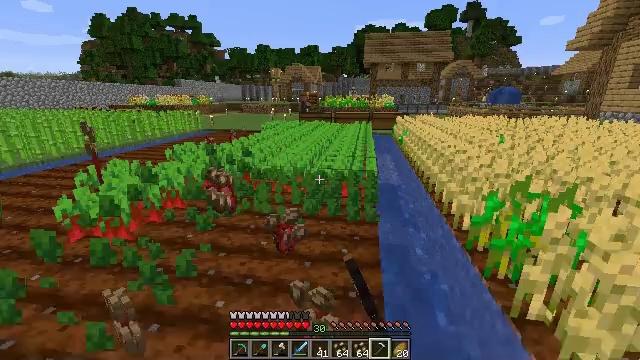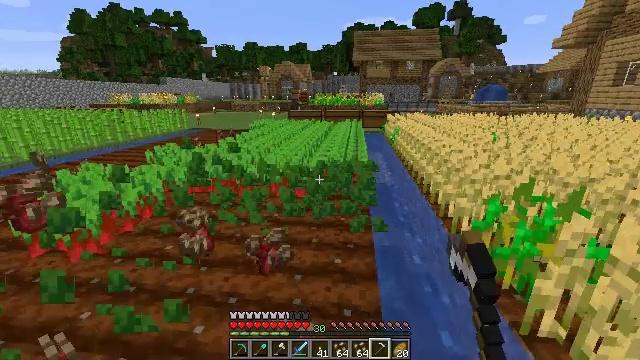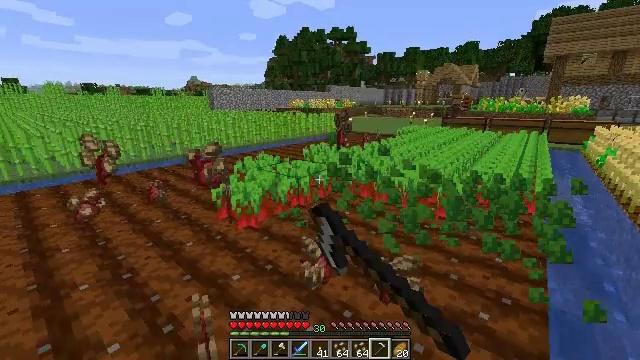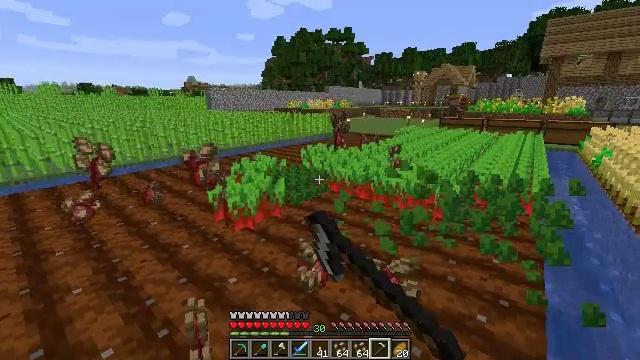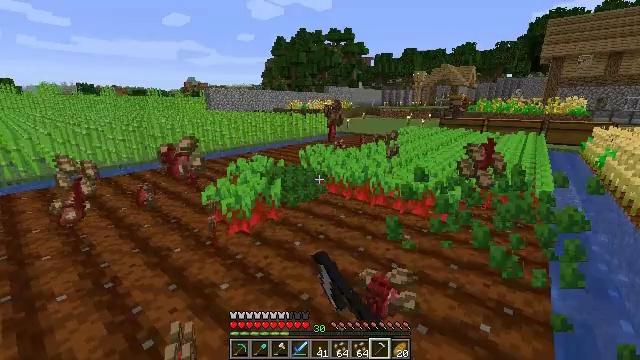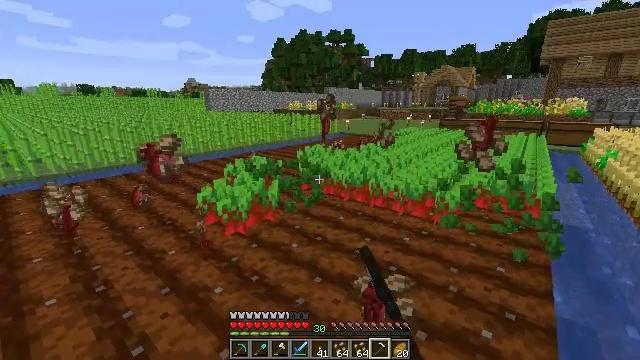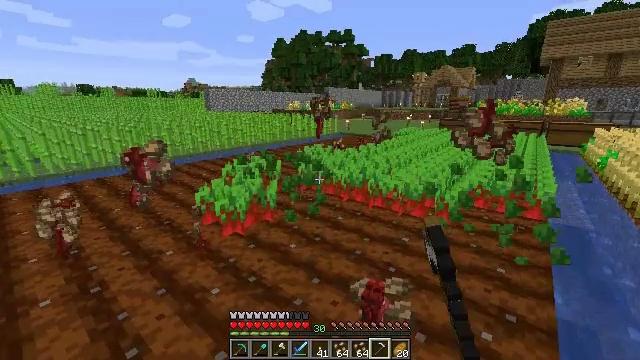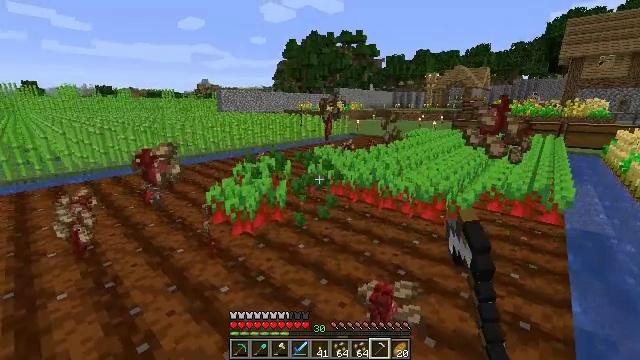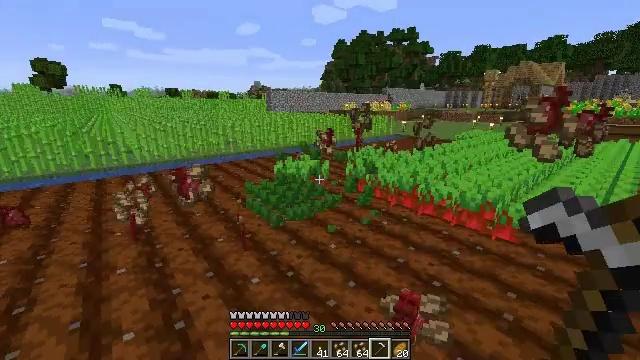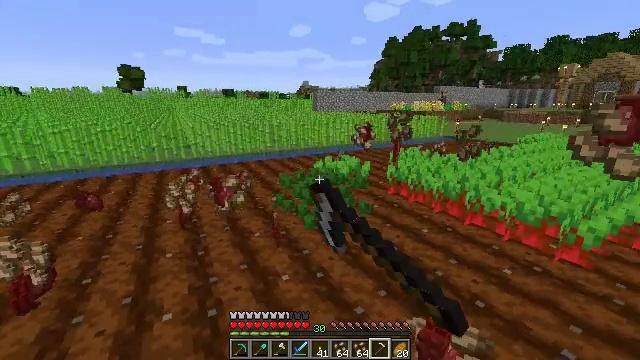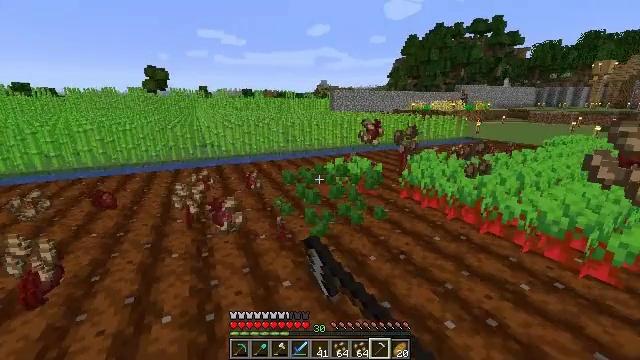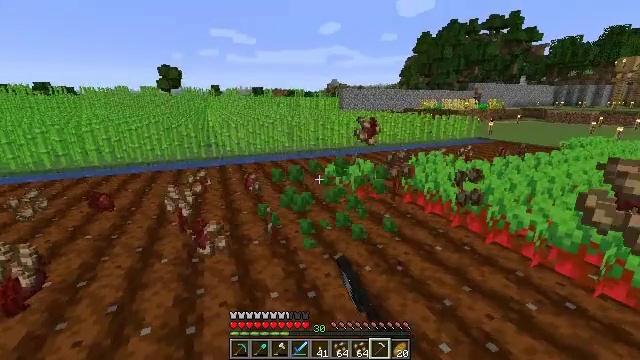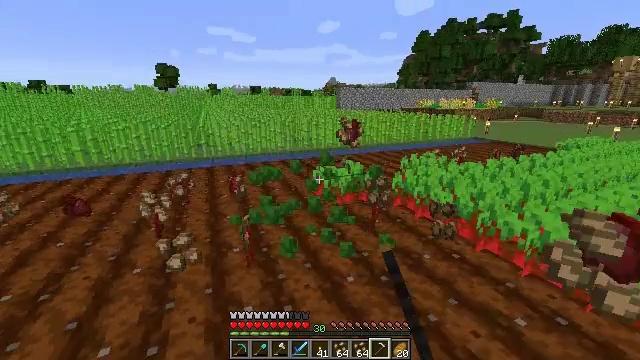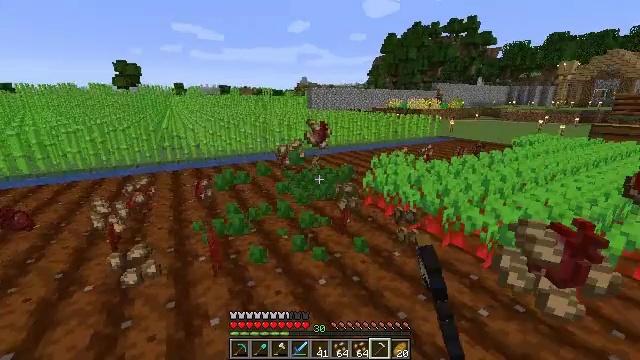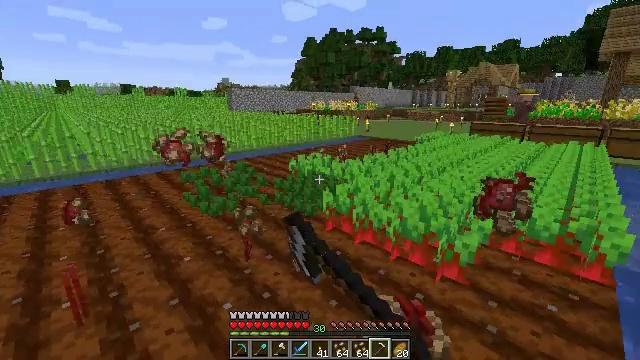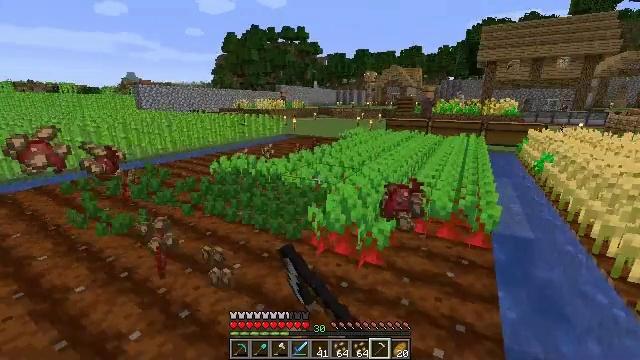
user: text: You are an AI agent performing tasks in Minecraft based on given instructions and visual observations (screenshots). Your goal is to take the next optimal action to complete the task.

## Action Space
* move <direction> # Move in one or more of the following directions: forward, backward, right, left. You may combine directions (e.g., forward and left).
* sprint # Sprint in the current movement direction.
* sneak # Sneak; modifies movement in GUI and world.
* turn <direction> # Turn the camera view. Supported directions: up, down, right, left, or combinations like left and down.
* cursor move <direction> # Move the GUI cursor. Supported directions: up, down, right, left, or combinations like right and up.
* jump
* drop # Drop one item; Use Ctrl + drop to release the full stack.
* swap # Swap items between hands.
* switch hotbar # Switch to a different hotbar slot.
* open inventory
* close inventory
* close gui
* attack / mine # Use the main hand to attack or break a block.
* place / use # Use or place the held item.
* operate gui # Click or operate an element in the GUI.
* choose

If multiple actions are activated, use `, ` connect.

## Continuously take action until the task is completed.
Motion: motion action
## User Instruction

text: Mine beetroots from the garden.
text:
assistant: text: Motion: move forward, attack / mine
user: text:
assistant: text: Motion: move forward, turn left and up, attack / mine
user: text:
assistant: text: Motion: attack / mine
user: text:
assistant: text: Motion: attack / mine
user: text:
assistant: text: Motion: attack / mine
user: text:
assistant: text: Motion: attack / mine
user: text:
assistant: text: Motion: turn left, attack / mine
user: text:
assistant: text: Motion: move right, turn left, attack / mine
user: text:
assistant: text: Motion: move forward and move right, turn left, attack / mine
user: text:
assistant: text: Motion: move forward and move right, turn left, attack / mine
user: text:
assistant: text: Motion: move forward and move right, turn left, attack / mine
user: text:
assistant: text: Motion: move forward and move right, attack / mine
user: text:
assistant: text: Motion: move forward and move right, turn right, attack / mine
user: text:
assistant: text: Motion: move right, turn right, attack / mine
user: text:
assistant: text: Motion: move right, turn right, attack / mine
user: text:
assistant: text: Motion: move right, turn right, attack / mine
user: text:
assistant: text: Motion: turn right, attack / mine
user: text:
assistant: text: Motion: turn right, attack / mine
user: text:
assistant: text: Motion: turn right, attack / mine
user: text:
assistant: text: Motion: attack / mine
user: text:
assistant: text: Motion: move forward, turn left, attack / mine
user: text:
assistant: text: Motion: move forward and move right, turn left, attack / mine
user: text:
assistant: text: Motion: move forward and move right, turn left, attack / mine
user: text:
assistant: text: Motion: move forward and move right, turn left, attack / mine
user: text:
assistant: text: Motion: move forward and move right, turn left, attack / mine
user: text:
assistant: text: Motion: move forward and move right, turn left, attack / mine
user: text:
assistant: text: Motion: move forward, attack / mine
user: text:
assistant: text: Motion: move forward, attack / mine
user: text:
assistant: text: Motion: turn right, attack / mine
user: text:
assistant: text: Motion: turn right, attack / mine